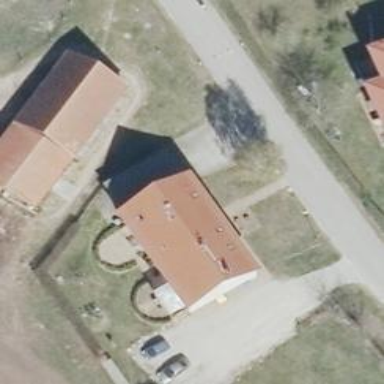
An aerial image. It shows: Simple and straightforward house.